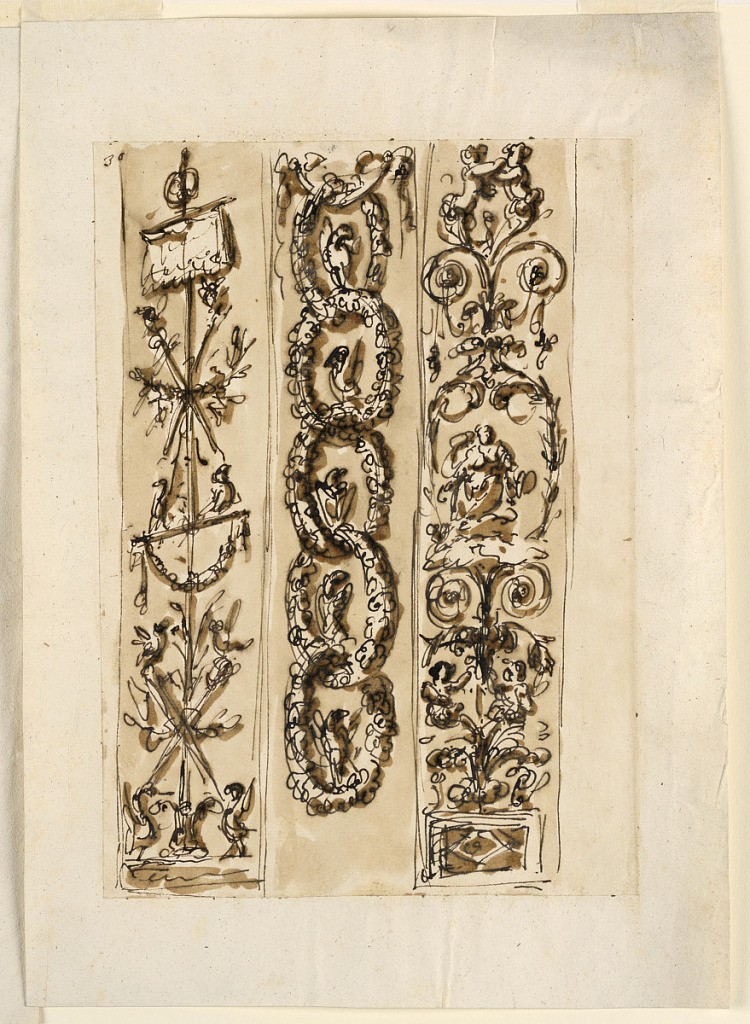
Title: Design for the Decorations of Three Pilaster Strips
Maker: Giuseppe Barberi, Italian, 1746–1809
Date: ca. 1790
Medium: Pen and brown ink, brush and brown wash on lined off-white laid paper
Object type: Drawing
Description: At left: a candelabrum in the scheme of a trophy, with a standard on top, is shown obliquely in the upper part. The central stem springs from a calyx between two birds. Center: a chain formed by wreaths hangs from a drapery festoon. A bird stands in each wreath. At right: a plant candelabrum rises above a base. An oblong is formed in teh center by the sitting figure of a goddess upon clouds. On top are two half-figures of children.